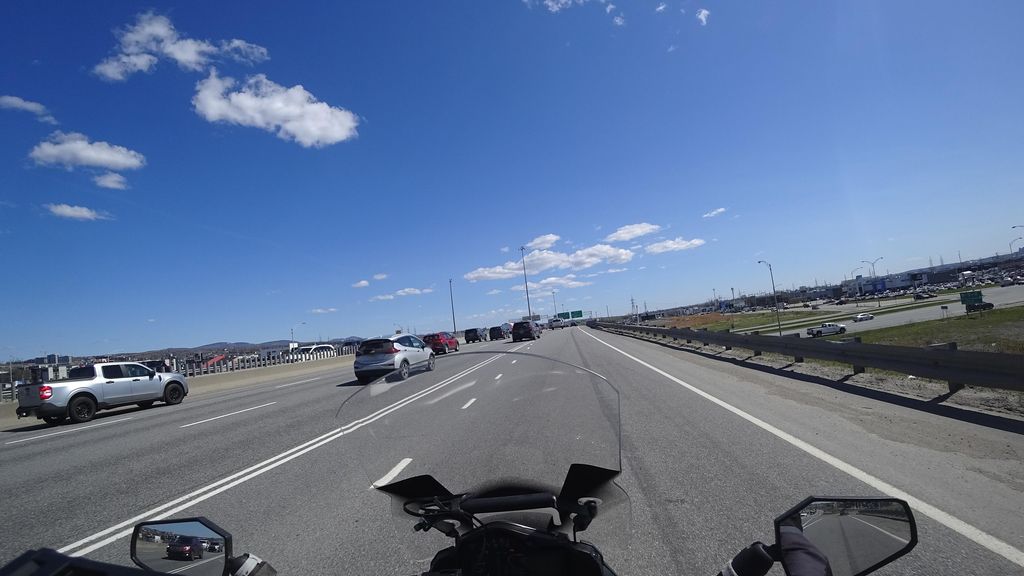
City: quebec_city